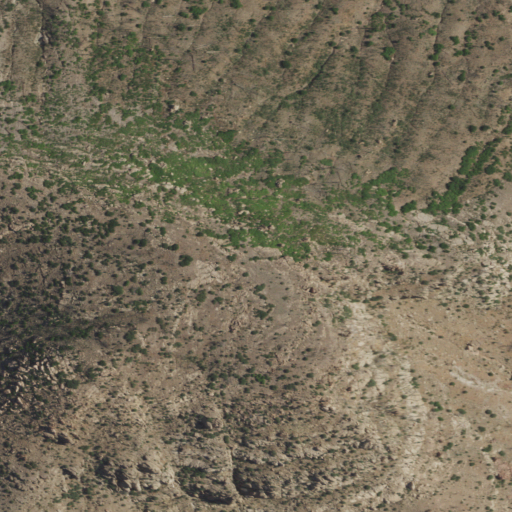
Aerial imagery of mountain in New Mexico named Cerro Balitas containing shrub and evergreen forest